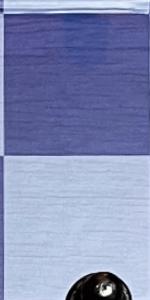
Label: Empty